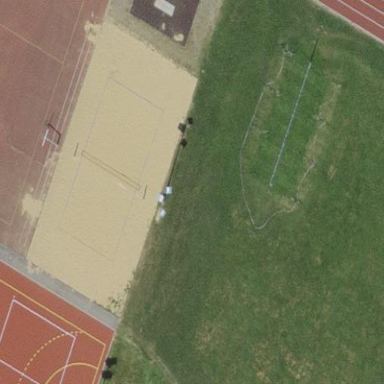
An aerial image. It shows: Sandy pitch designated for beach volleyball.